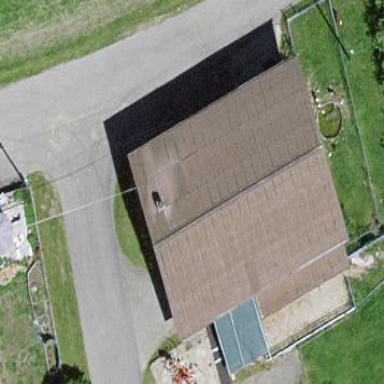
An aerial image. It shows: Shed building.